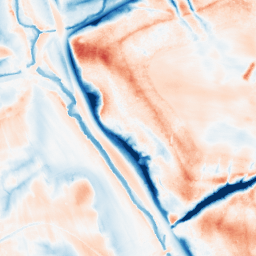
Category: classical
Decomposition family: gaussian_anisotropic
Decomposition parameters: sigma_x: 10
sigma_y: 10
Upsampling method: regularized
Upsampling parameters: scale: 4
lambda_reg: 0.001
Upsampling scale: 4